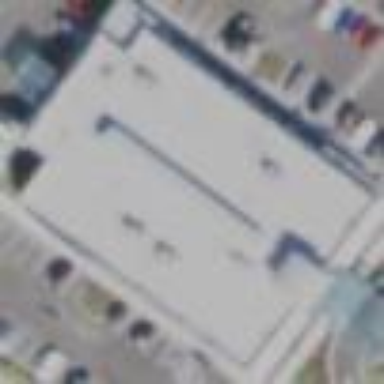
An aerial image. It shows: Building.